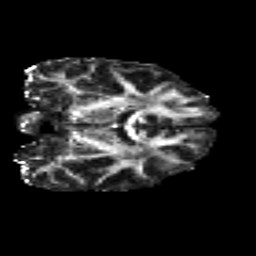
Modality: FA
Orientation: coronal
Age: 32
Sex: female
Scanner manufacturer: siemens
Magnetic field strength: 3 T
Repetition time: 8.8 s
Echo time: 0.085 s